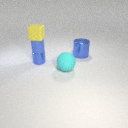
small blue rubber cylinder below small yellow rubber cube